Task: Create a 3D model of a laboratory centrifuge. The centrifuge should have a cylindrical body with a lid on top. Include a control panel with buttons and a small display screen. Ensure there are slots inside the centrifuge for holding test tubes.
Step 407:
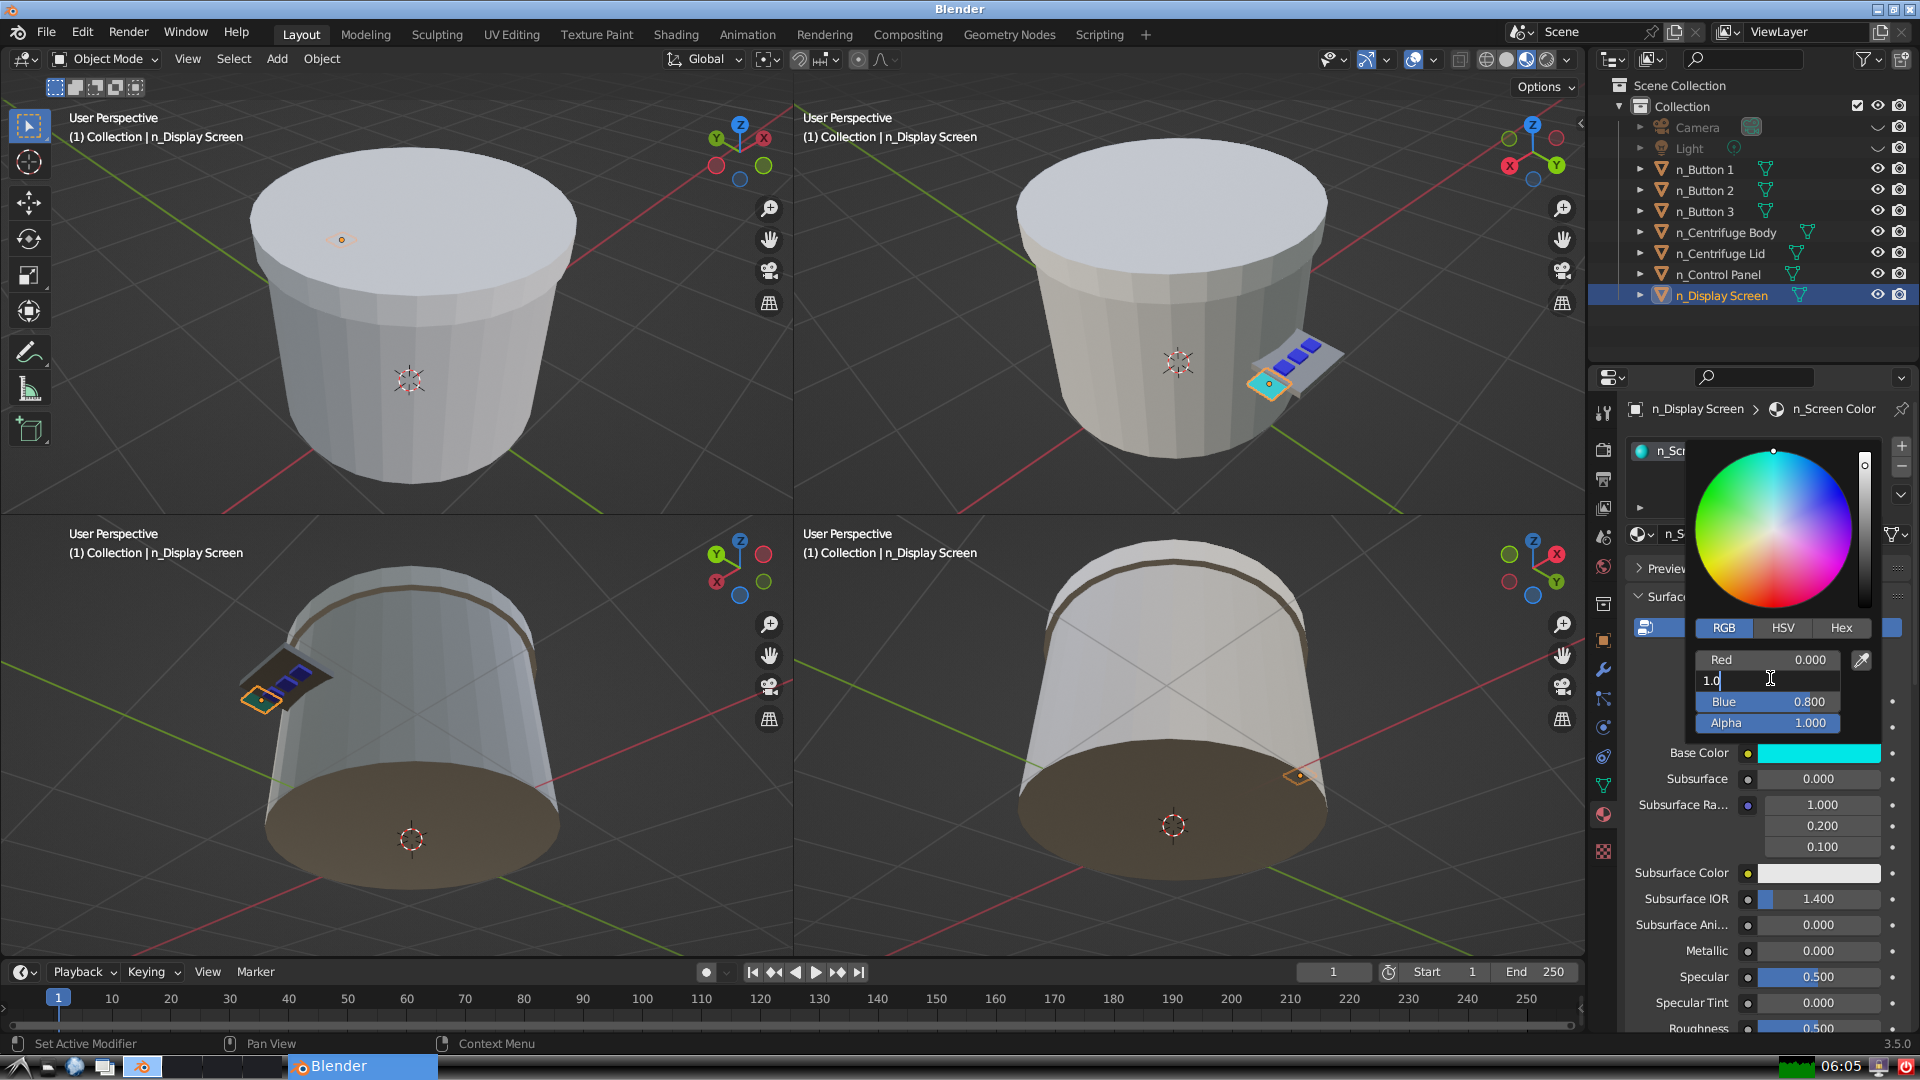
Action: {"key_press": ['Return']}